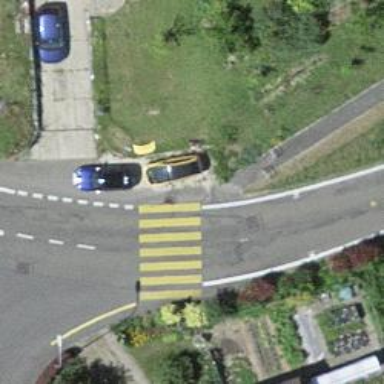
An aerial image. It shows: Uncontrolled zebra crossing with yellow markings.